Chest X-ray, PA view. Patient: 58 years old, sex F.
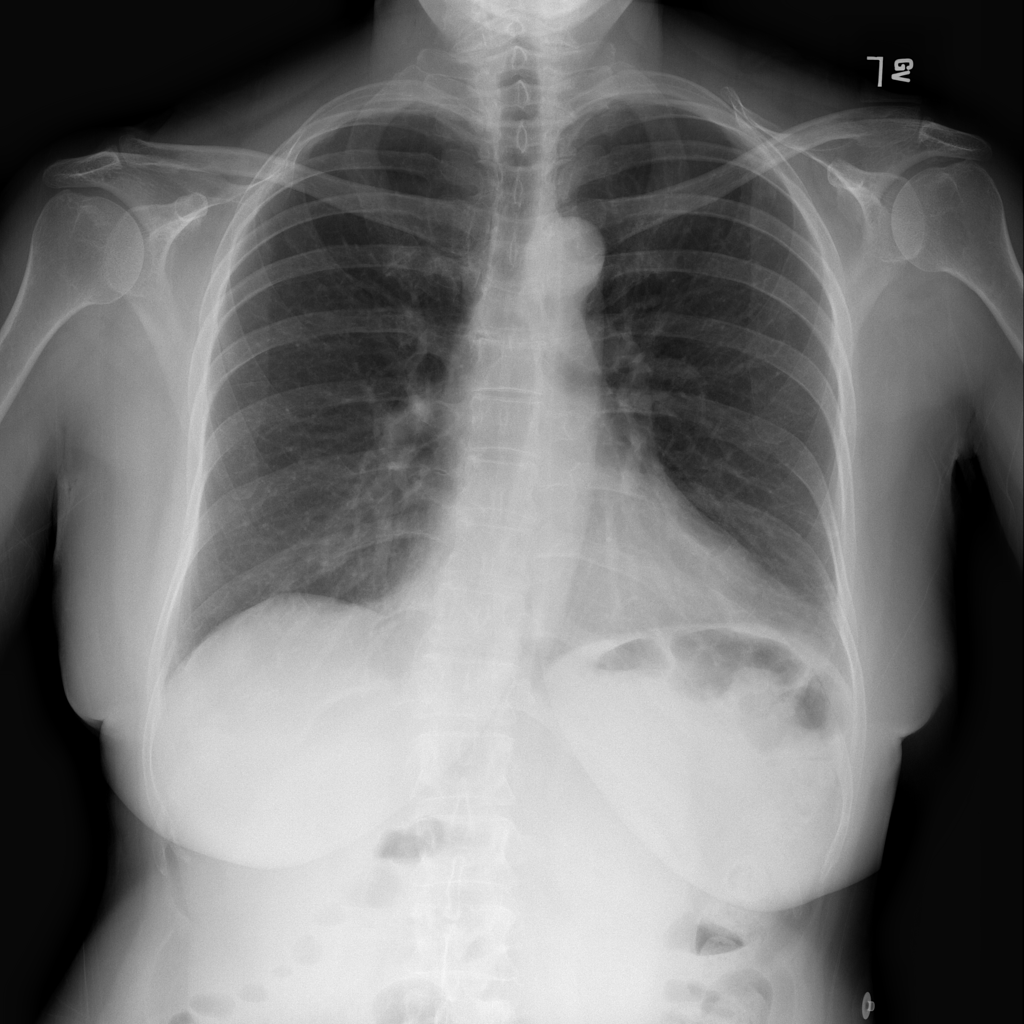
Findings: No Finding